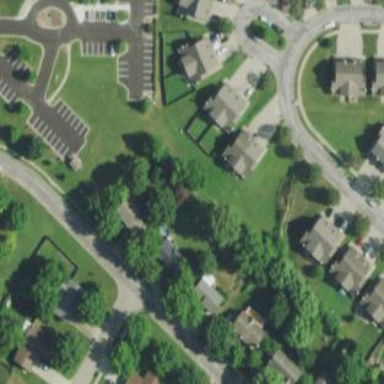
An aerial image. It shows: Residential area consisting of single-family homes.